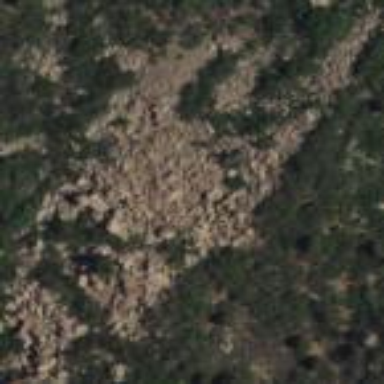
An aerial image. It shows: Natural scree.